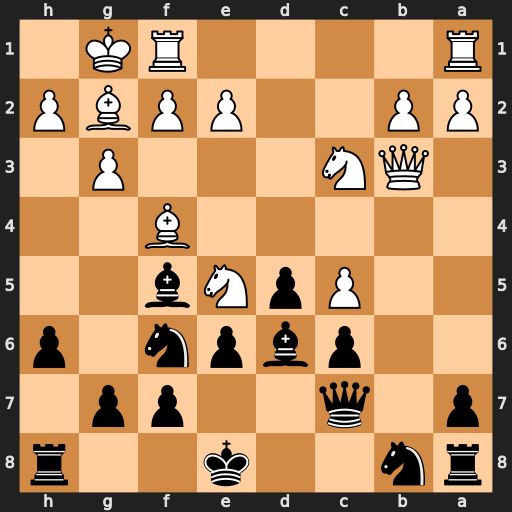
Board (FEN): rn2k2r/p1q2pp1/2pbpn1p/2PpNb2/5B2/1QN3P1/PP2PPBP/R4RK1
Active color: b
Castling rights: kq
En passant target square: -
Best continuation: Bxe5 Bxe5 Qxe5 Qb7 O-O